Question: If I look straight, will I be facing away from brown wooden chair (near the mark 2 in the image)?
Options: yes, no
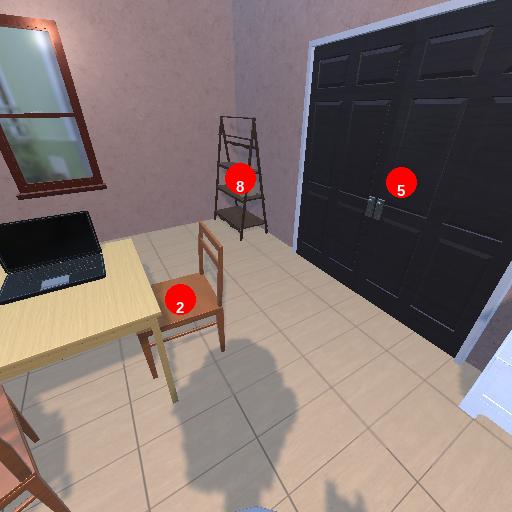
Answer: yes